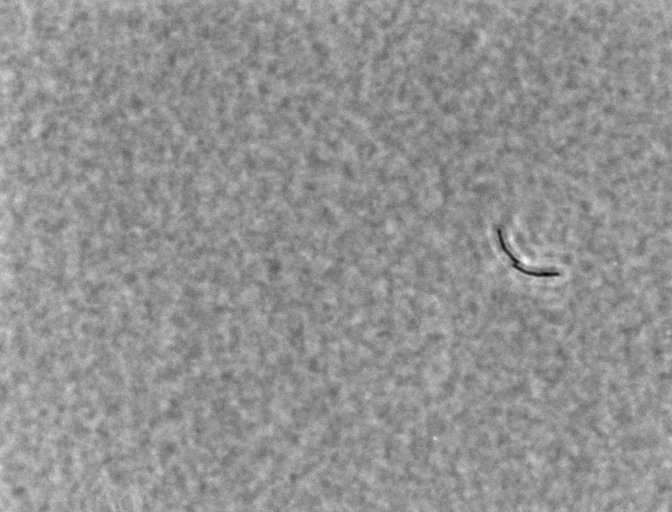
Bacillus coagulans